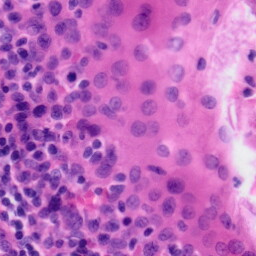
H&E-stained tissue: Tonsil